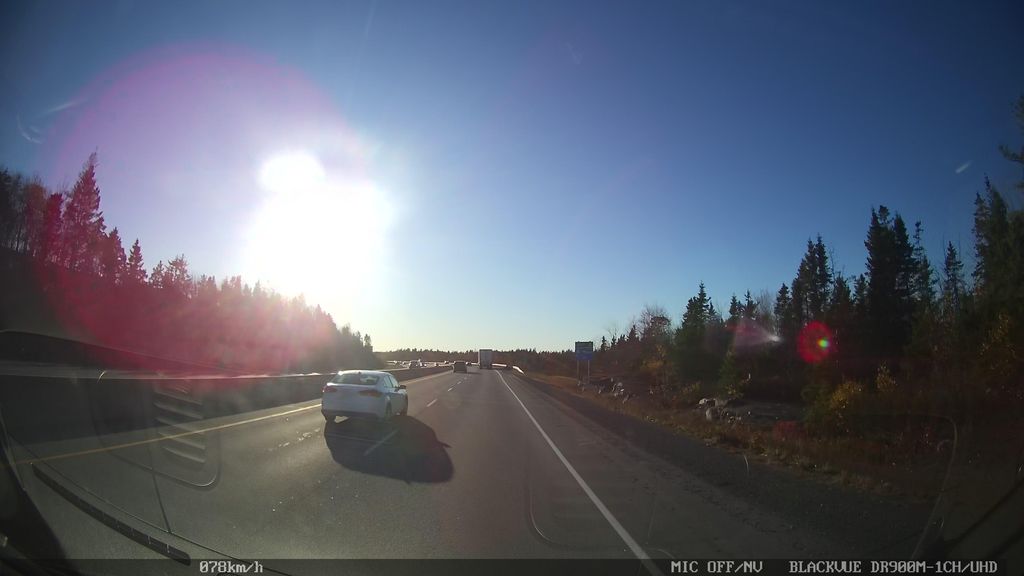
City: halifax